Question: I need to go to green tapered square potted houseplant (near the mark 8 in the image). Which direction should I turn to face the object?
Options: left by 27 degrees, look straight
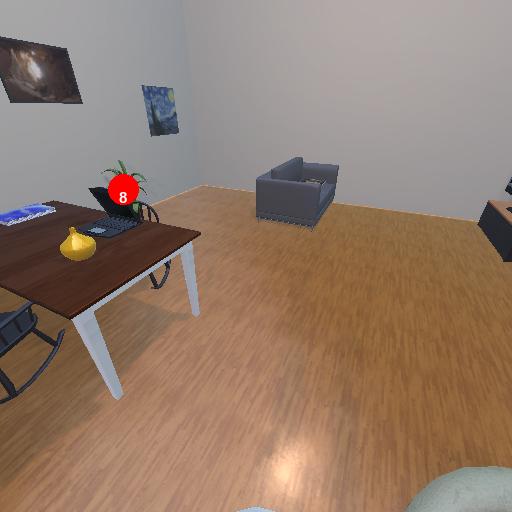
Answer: left by 27 degrees